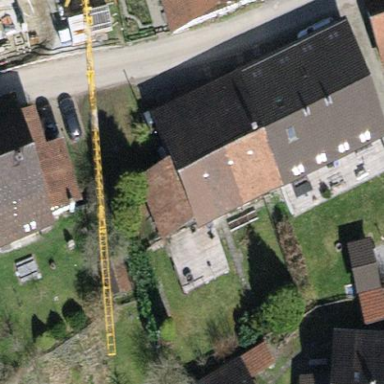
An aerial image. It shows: Building with tile roof.